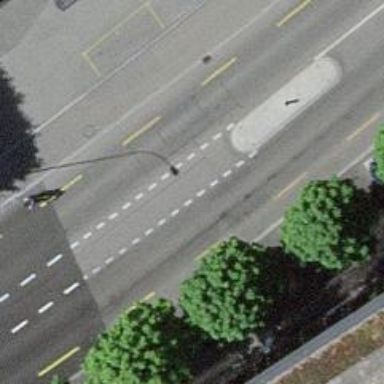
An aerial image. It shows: Uncontrolled crossing with pedestrian island.